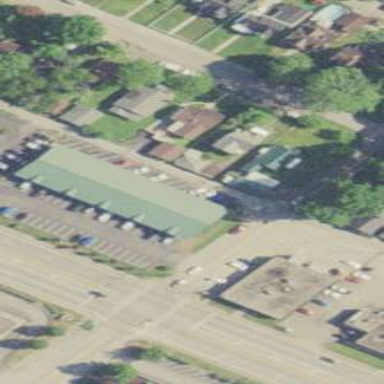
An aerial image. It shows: Building.